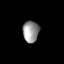
Tissue: lung
Cell type: Endothelial cells
Senescence score: 0.6029
Nuclear area (px): 343
Mean DAPI intensity: 148.907